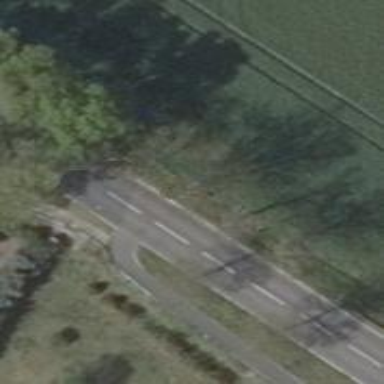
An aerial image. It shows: Secondary road with asphalt surface.